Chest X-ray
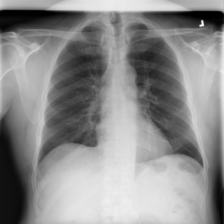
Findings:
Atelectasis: negative
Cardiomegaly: negative
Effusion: negative
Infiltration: negative
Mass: negative
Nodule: negative
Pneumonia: negative
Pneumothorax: negative
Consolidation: negative
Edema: negative
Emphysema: negative
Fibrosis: negative
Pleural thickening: negative
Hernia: negative